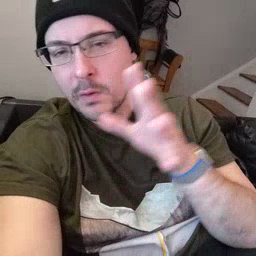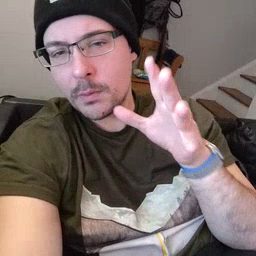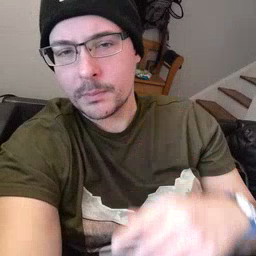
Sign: farm